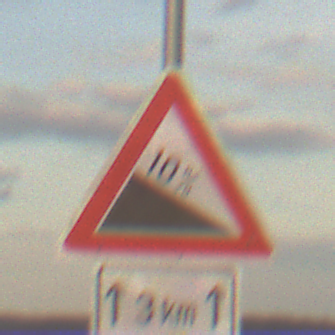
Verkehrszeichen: Gefaelle10
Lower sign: LaengeEinerStrecke2
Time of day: SunriseSunset
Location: Outdoor (Nature)
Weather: PartlyCloudy
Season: NotSpecified
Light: Natural